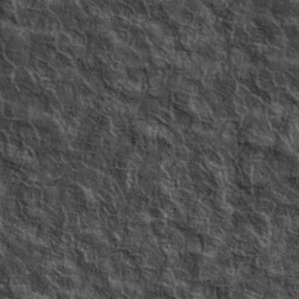
Label: non_frost